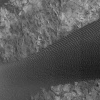
Atmospheric dust classification: not_dusty